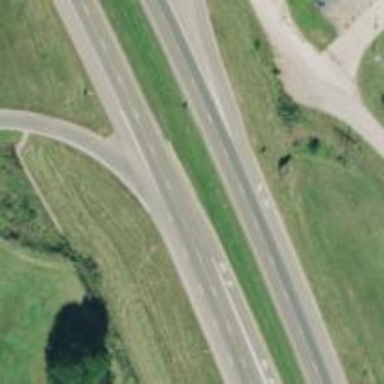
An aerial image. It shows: Motorway junction.